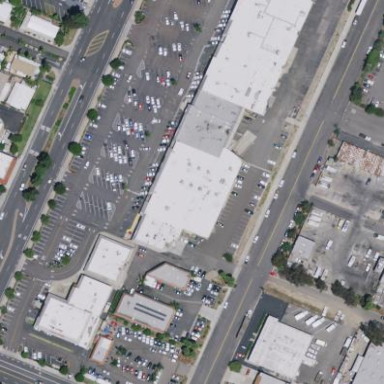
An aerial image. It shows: Retail building housing variety store.